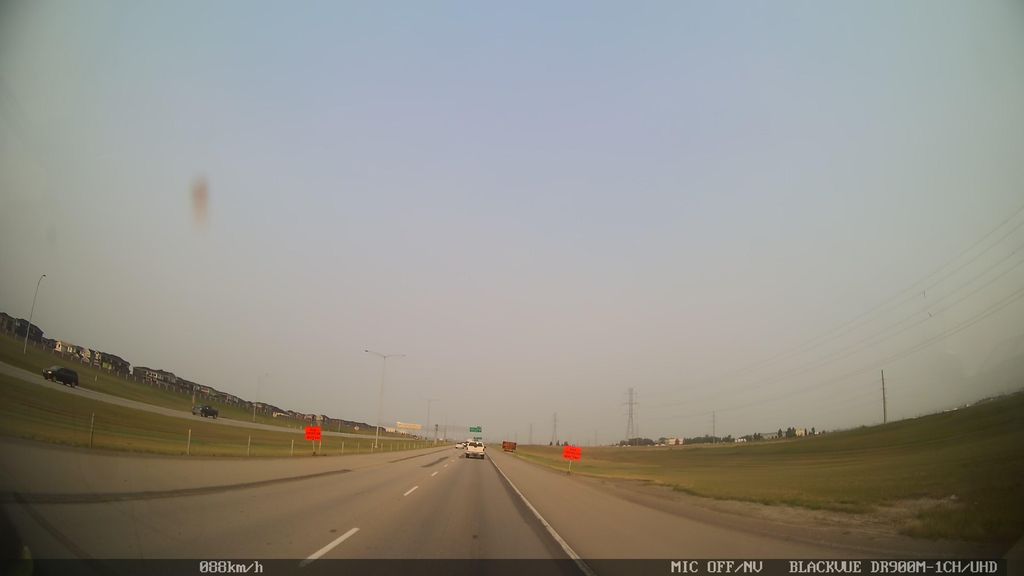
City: calgary